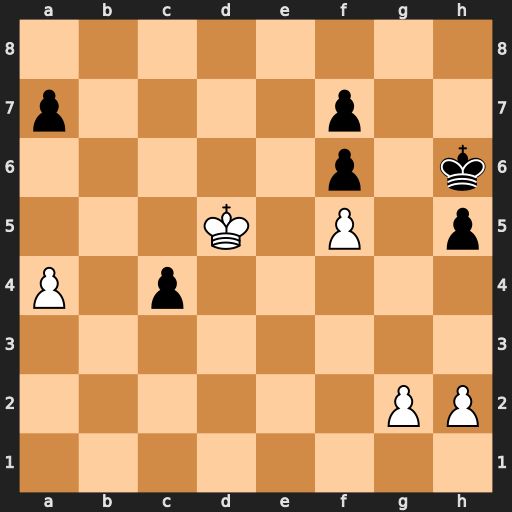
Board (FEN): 8/p4p2/5p1k/3K1P1p/P1p5/8/6PP/8
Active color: w
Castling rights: -
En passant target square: -
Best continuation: Kxc4 Kg5 Kb5 h4 h3